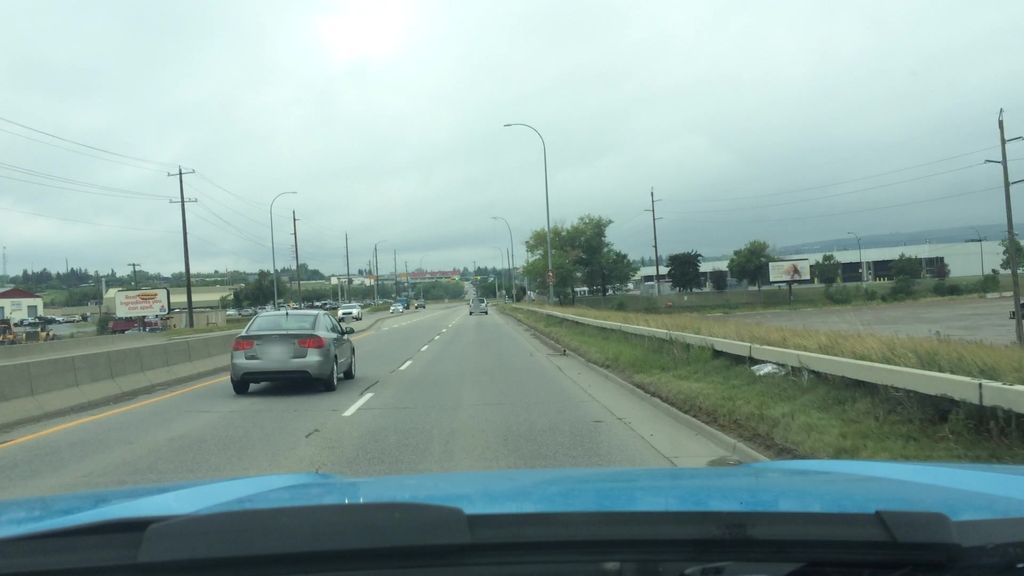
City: calgary